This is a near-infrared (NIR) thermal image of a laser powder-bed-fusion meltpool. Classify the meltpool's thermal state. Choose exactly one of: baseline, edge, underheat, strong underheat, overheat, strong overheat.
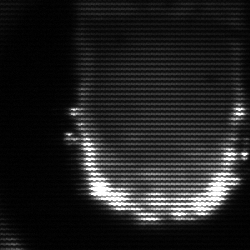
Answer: baseline